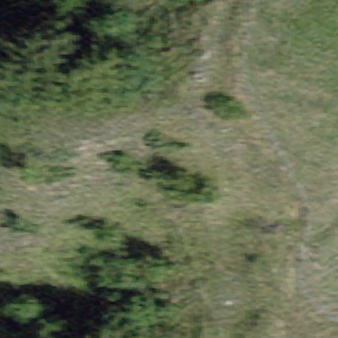
Label: other